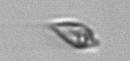
Label: Oxytoxum